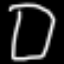
Label: square